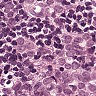
Metastatic tissue present: yes